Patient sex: M
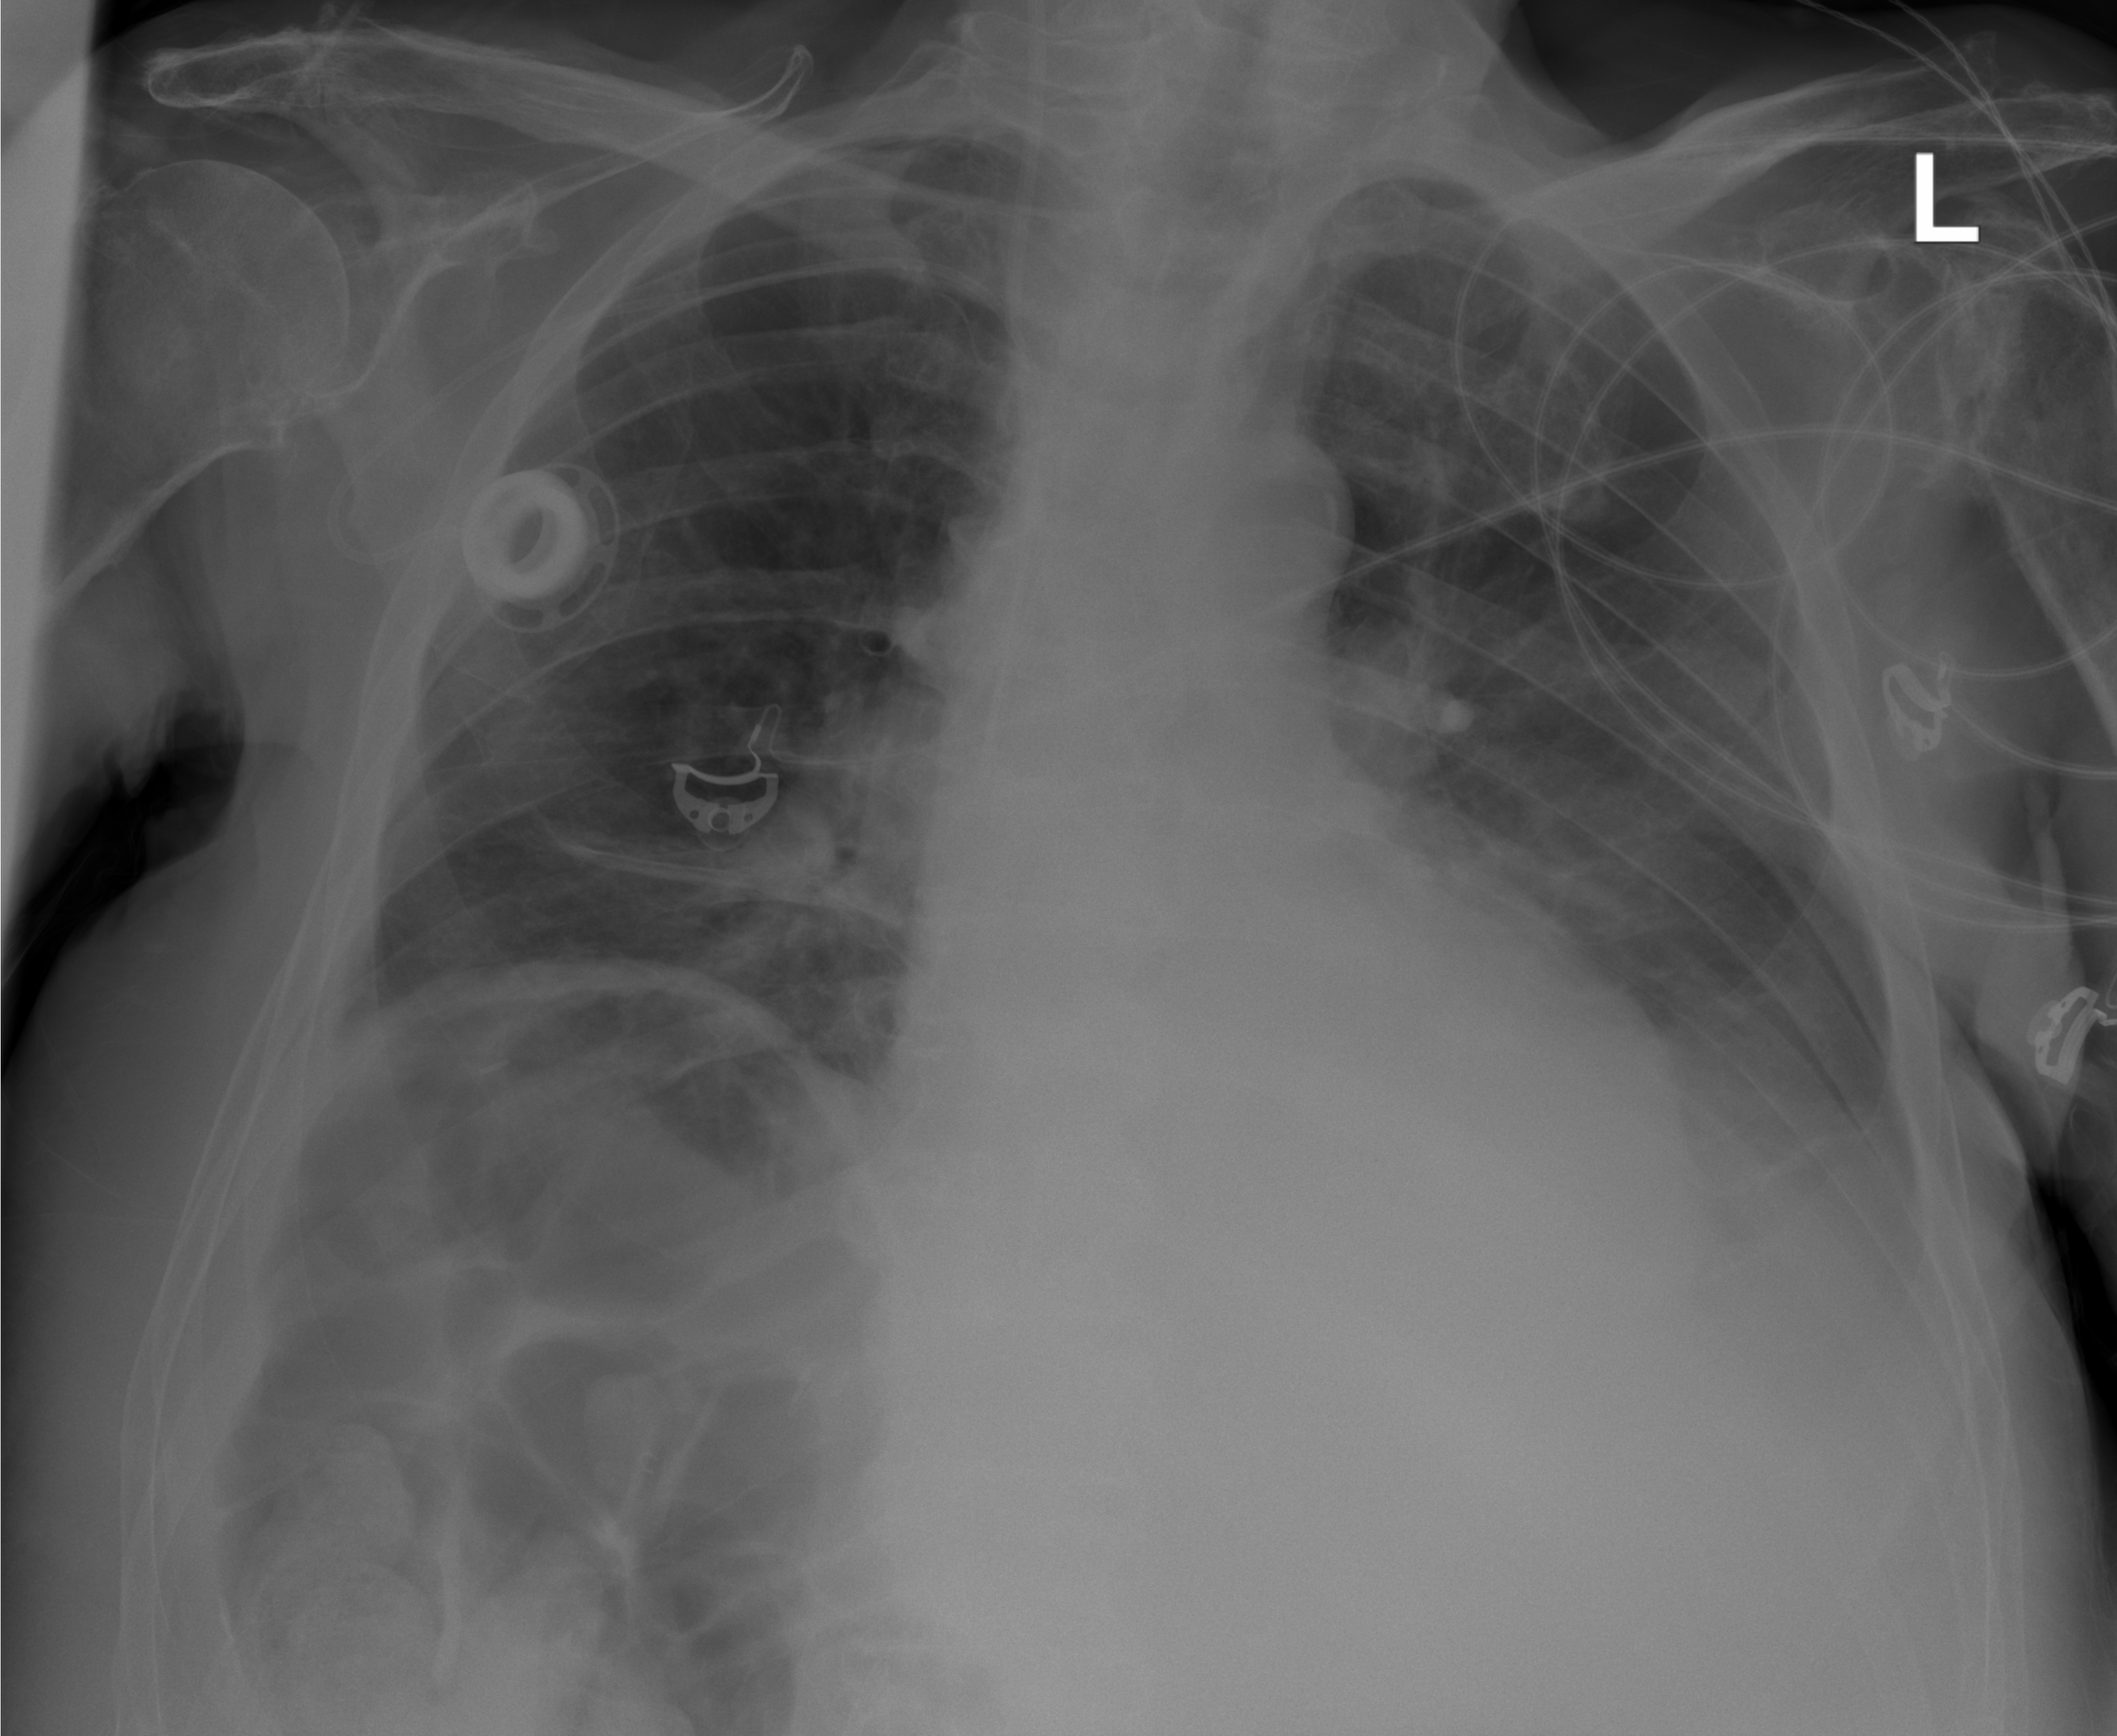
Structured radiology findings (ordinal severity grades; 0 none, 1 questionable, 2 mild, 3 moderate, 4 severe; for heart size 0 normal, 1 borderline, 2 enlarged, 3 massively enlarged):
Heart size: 1
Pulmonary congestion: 2
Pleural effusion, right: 0
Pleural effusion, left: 2
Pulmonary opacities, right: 0
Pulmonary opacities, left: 0
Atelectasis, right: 2
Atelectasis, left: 2